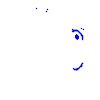
Particle: pion